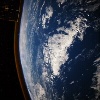
Label: cloud